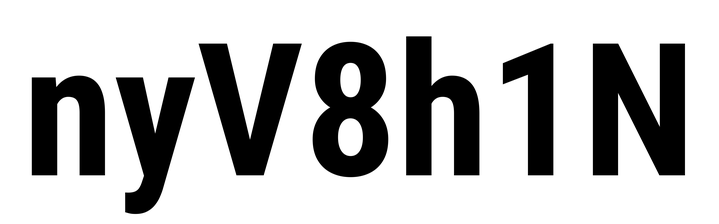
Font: Roboto_Condensed_Bold